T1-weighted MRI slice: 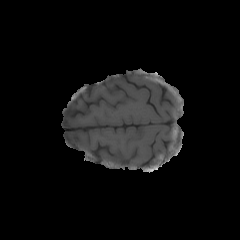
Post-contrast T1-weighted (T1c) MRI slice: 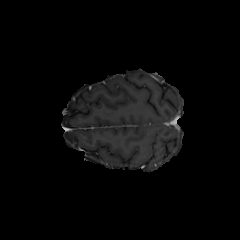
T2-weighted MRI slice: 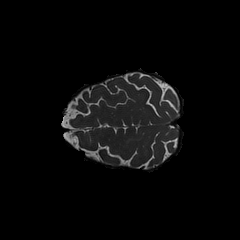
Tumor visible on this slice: no